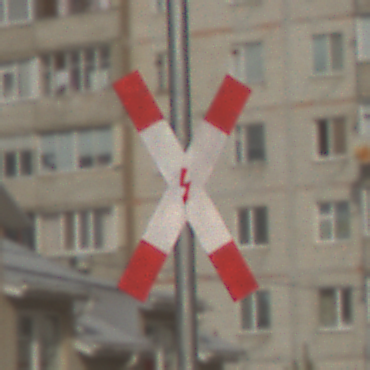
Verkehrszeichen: Andreaskreuz
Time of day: MorningAfternoon
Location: Outdoor (Urban)
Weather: PartlyCloudy
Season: NotSpecified
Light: Natural